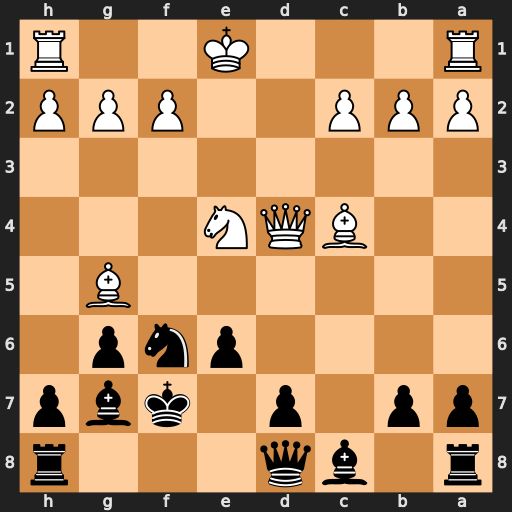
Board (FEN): r1bq3r/pp1p1kbp/4pnp1/6B1/2BQN3/8/PPP2PPP/R3K2R
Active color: b
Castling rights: KQ
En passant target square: -
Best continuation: Nxe4 Bxe6+ dxe6 Qxd8 Rxd8